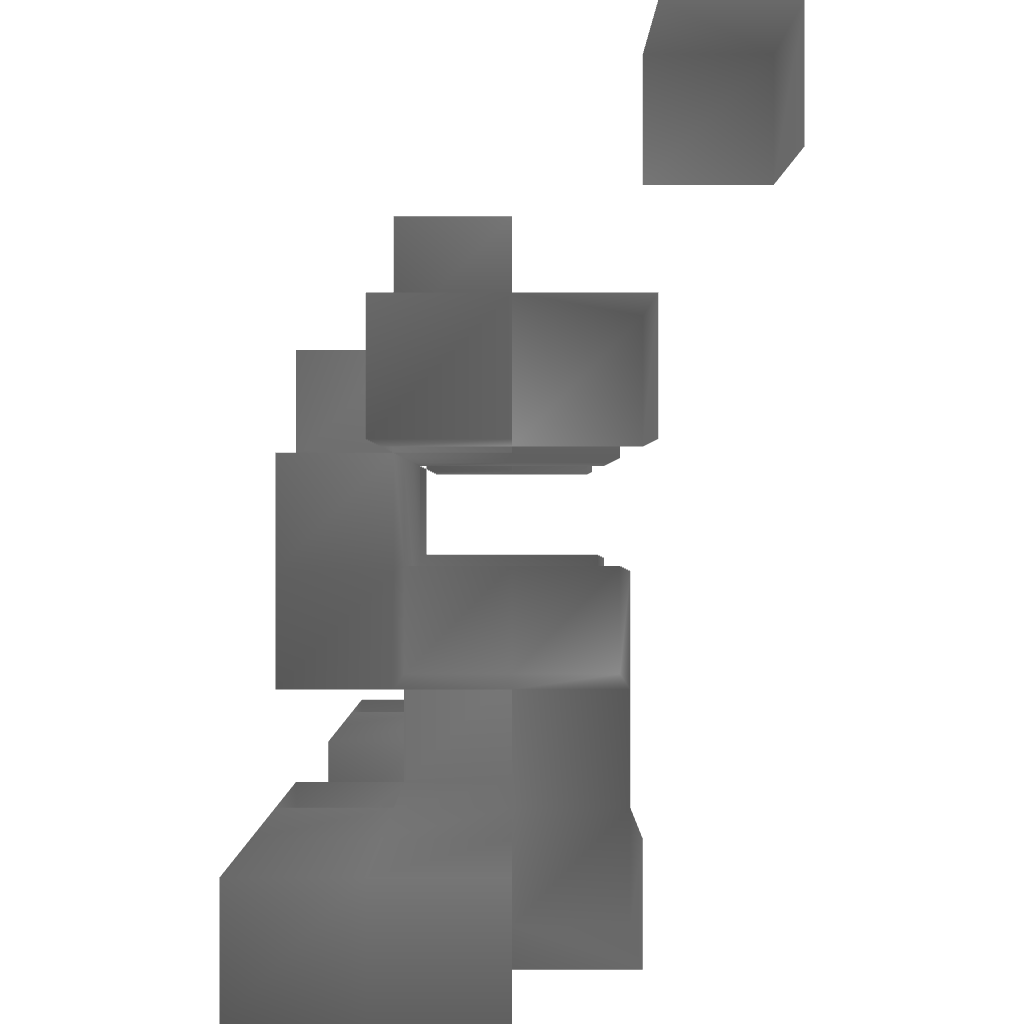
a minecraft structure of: Door 2X2 futurist bad low quality